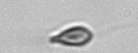
Label: Cryptophyta